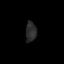
Tissue: skin
Cell type: Epithelial cells
Senescence score: 0.279
Nuclear area (px): 215
Mean DAPI intensity: 42.753